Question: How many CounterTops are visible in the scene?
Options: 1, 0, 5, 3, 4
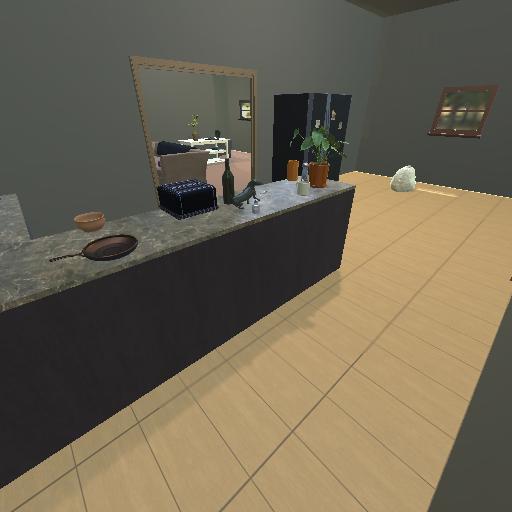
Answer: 1